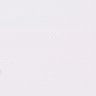
Metastatic tissue present: no